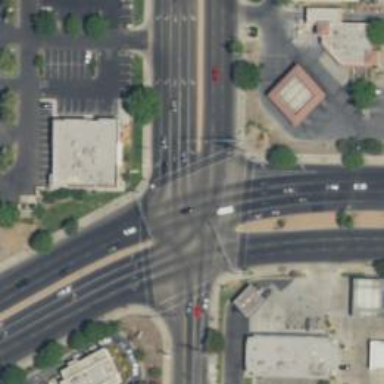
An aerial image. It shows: Crossing with marked lines on the road.